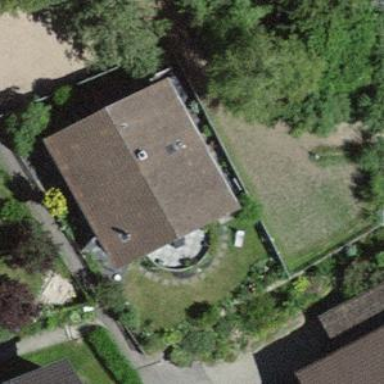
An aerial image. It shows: Residential building with round-shaped roof.